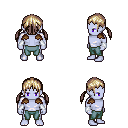
a pixel art fantasy rpg character, male body template, dark elf, purple skin, leather shoulder armor, teal pants, white blonde twin-tailed hairstyle, white cloth bracers, four views (front, back, left, right), 2x2 character sprite sheet, small pixel art, hard edges, no anti-aliasing